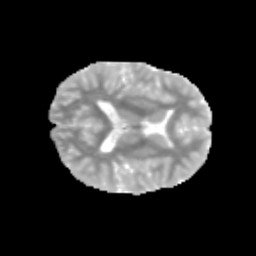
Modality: MD
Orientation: axial
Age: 11
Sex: male
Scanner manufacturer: siemens
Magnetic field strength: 3 T
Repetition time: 3.8 s
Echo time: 0.07 s